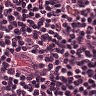
Metastatic tissue present: no